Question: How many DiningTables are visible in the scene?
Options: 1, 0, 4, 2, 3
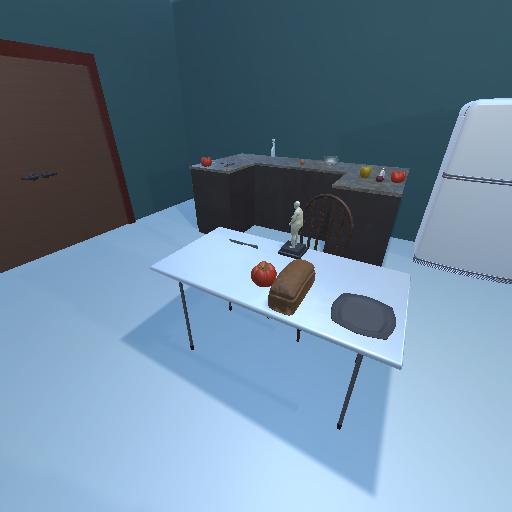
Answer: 1